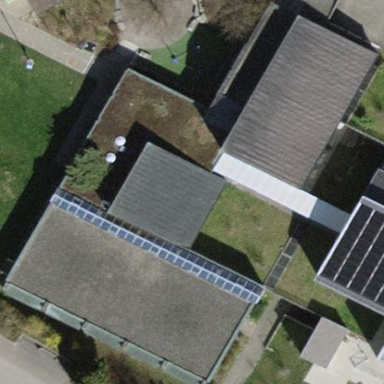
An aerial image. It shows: School building.